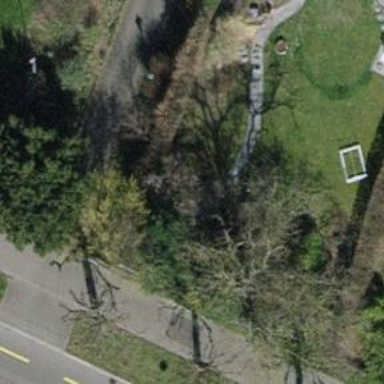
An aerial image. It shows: Single tag "natural: tree."